Question: The <URL> mentions that I can use '<nuxt-img/>' like I'm using the HTML's '' tag however this is not the case.
I have made this example to demonstrate that '' tag is working just fine while '<nuxt-img/>' is not displaying the image.
This is the code:
'''
<template>
<main>
<pre>{{ pokemon.sprites.front_shiny }}</pre>
<h1>Normal Image Tag</h1>
<img class="normal-img-tag" :src="'${pokemon.sprites.front_shiny}'" />
<h1>Nuxt Image Tag</h1>
<nuxt-img
class="nuxt-img-tag"
placeholder="/images/lazy.jpg"
:src="'${pokemon.sprites.front_shiny}'"
/>
</main>
</template>
<script>
export default {
data: () => ({
pokemon: {},
}),
async fetch() {
this.pokemon = await this.$axios.$get(
"https://pokeapi.co/api/v2/pokemon/charizard"
);
},
};
</script>
'''
'nuxt.config.js'
'''
export default {
target: 'static',
head: {
title: 'nuxt-img',
htmlAttrs: {
lang: 'en'
},
meta: [
{ charset: 'utf-8' },
{ name: 'viewport', content: 'width=device-width, initial-scale=1' },
{ hid: 'description', name: 'description', content: '' },
{ name: 'format-detection', content: 'telephone=no' }
],
link: [
{ rel: 'icon', type: 'image/x-icon', href: '/favicon.ico' }
]
},
modules: [
'@nuxtjs/axios',
'@nuxt/image',
],
image: {
domains: ['localhost']
},
axios: {
baseURL: '/',
},
}
'''
'package.json'
'''
{
"name": "nuxt-img",
"version": "1.0.0",
"private": true,
"scripts": {
"dev": "nuxt",
"build": "nuxt build",
"start": "nuxt start",
"generate": "nuxt generate"
},
"dependencies": {
"@nuxtjs/axios": "^5.13.6",
"core-js": "^3.25.3",
"nuxt": "^2.15.8",
"vue": "^2.7.10",
"vue-server-renderer": "^2.7.10",
"vue-template-compiler": "^2.7.10"
},
"devDependencies": {
"@nuxt/image": "^0.7.1"
}
}
'''
Here is a screenshot

that showns that 'Image' is the lazy load image specified inside 'nuxt-img' so nuxt-image is actually working but ':src' is not.
I have added :
'''
image: {
domains: ['https://raw.githubusercontent.com'],
}
'''
to my 'nuxt.config.js' as @kissu mentioned but I get this error on console :
'''
GET http://localhost:3000/_ipx/_/https://raw.githubusercontent.com/PokeAPI/sprites/master/sprites/pokemon/shiny/6.png 500 (IPX Error (500))
'''
and in terminal this error :
'''
ERROR Not supported 11:21:15
at getExport (node_modules\ohmyfetch\cjs
ode.cjs:1:54)
at Object.fetch (node_modules\ohmyfetch\cjs
ode.cjs:2:47)
at Object.http (node_modules\ipx\dist\shared\ipx.eadce322.cjs:142:38)
at node_modules\ipx\dist\shared\ipx.eadce322.cjs:445:33
at Object.src (node_modules\ipx\dist\shared\ipx.eadce322.cjs:69:25)
at _handleRequest (node_modules\ipx\dist\shared\ipx.eadce322.cjs:521:25)
at handleRequest (node_modules\ipx\dist\shared\ipx.eadce322.cjs:549:10)
at IPXMiddleware (node_modules\ipx\dist\shared\ipx.eadce322.cjs:565:12)
at call (node_modules\connect\index.js:239:7)
at next (node_modules\connect\index.js:183:5)
at next (node_modules\connect\index.js:161:14)
at WebpackBundler.middleware (node_modules\@nuxt\webpack\dist\webpack.js:2194:5)
'''
<URL>
Am I doing something wrong or it actually does not work this way?
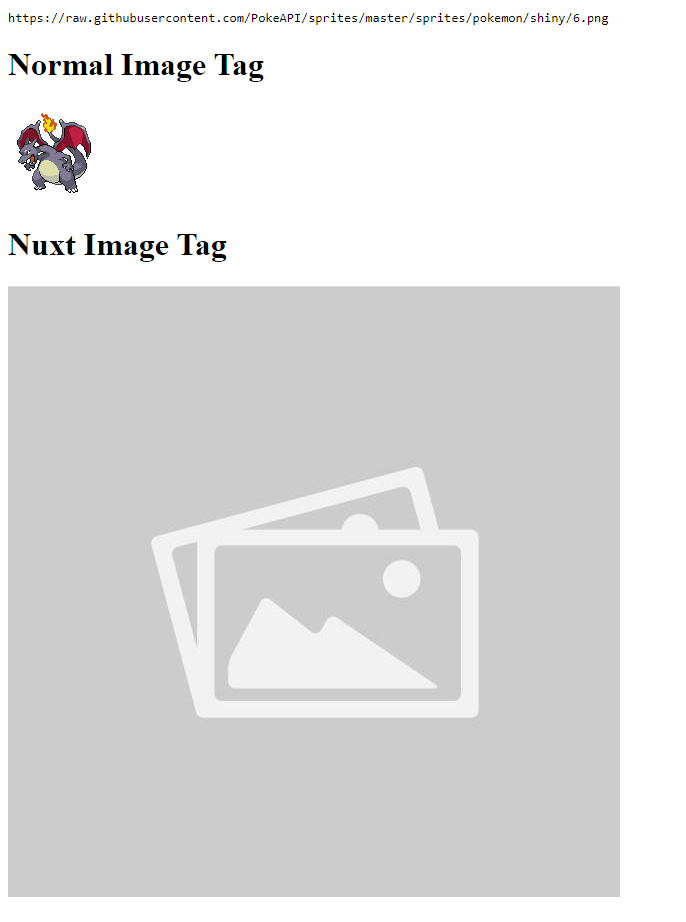
Answer: This will probably work if you try with the following
'''
<template>
<main v-if="!$fetchState.pending">
<pre>{{ pokemon.sprites.front_shiny }}</pre>
<h1>Normal Image Tag</h1>
<h1>Nuxt Image Tag</h1>
<nuxt-img class="nuxt-img-tag" :src="pokemon.sprites.front_shiny" />
</main>
</template>
<script>
export default {
data() {
return {
pokemon: {},
}
},
async fetch() {
this.pokemon = await this.$axios.$get(
'https://pokeapi.co/api/v2/pokemon/charizard'
)
console.log('poke', this.pokemon)
},
}
</script>
'''
You need to have that one in the 'nuxt.config.js' file
'''
export default {
modules: ['@nuxt/image', '@nuxtjs/axios'],
image: {
domains: ['https://raw.githubusercontent.com'],
},
}
'''
since it's referring an external website.
> To enable image optimization on an external website, specify which domains are allowed to be optimized.
Here is the doc related: <URL>